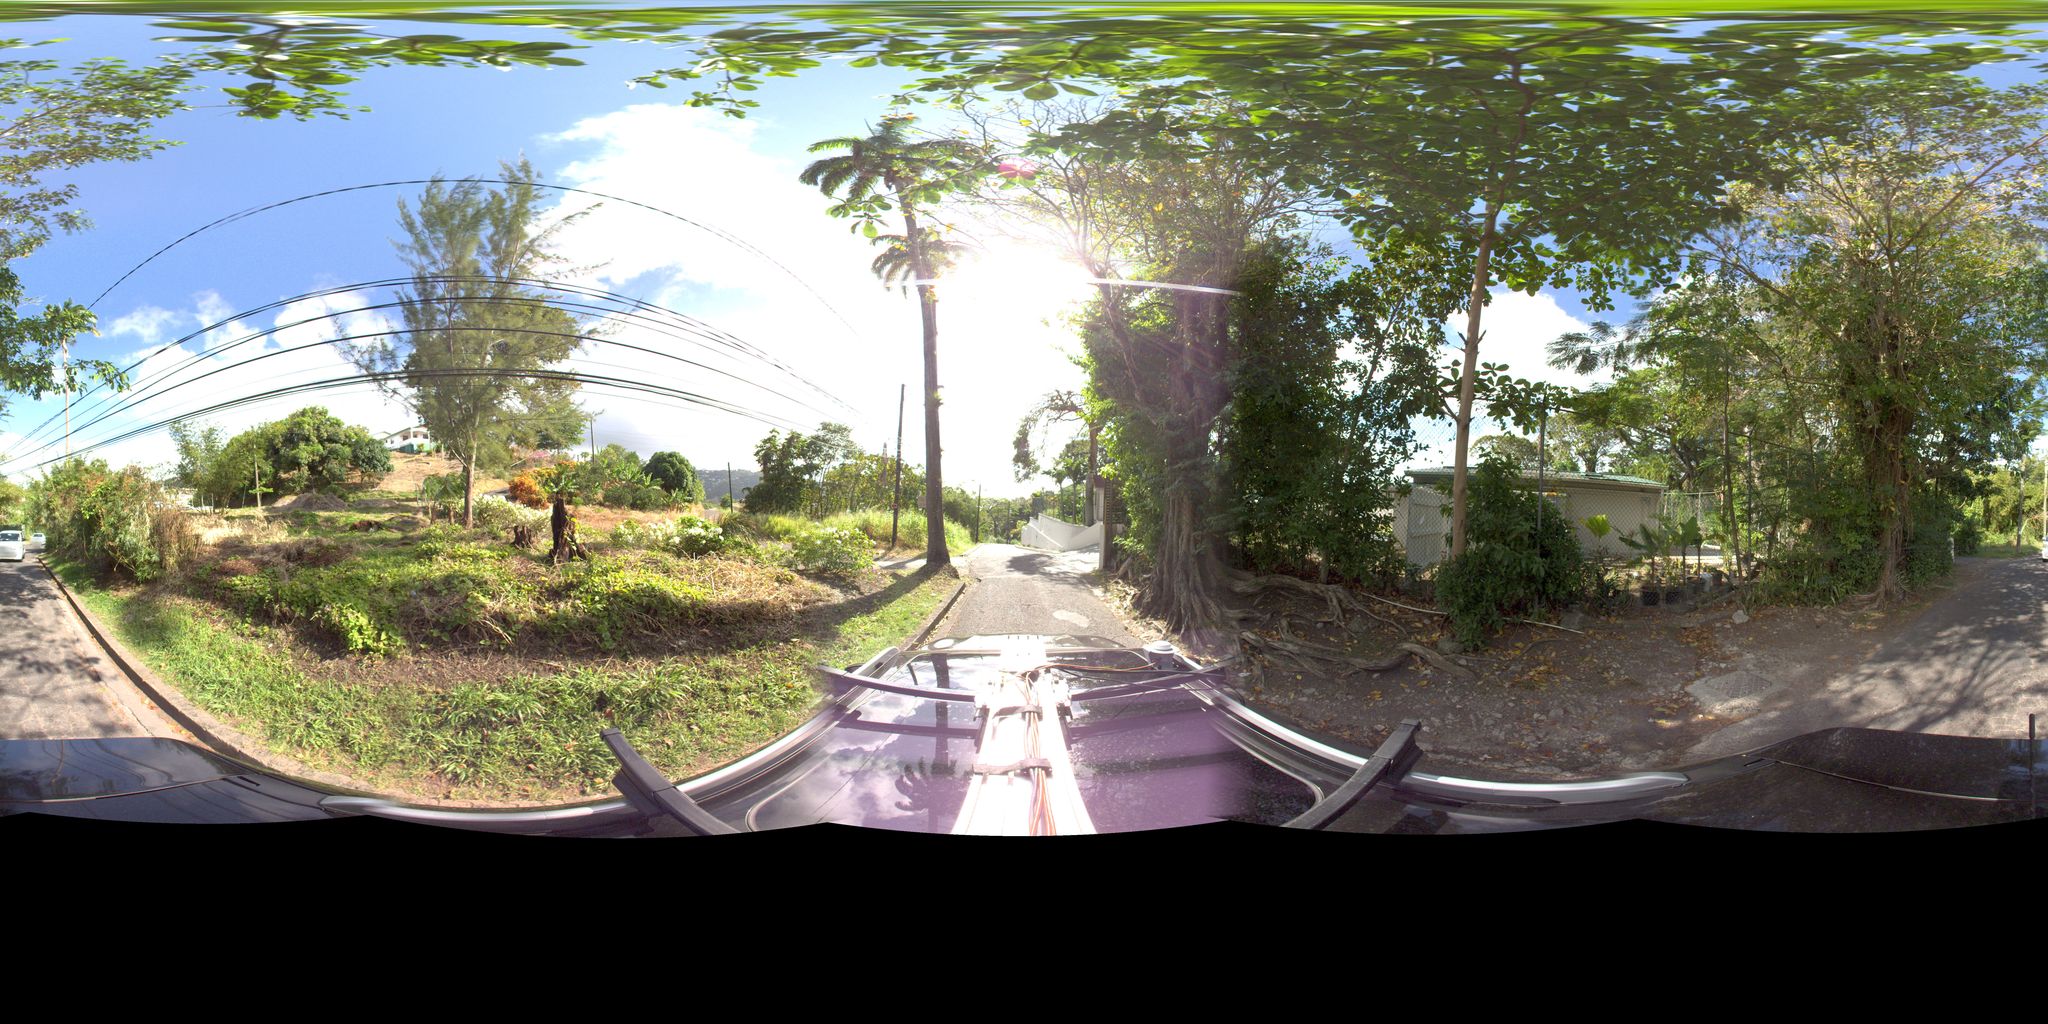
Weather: clear
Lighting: day
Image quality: slightly poor
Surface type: cycling surface
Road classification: tertiary
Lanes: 2.0
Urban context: dense urban cluster
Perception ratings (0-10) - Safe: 1.5, Lively: 2.44, Beautiful: 8.4, Boring: 3.91, Depressing: 3.47, Wealthy: 5.15